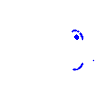
Particle: electron